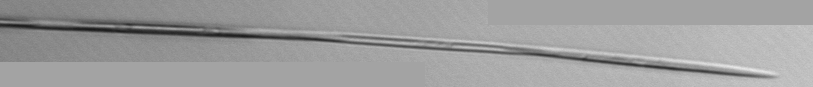
Label: Pseudo-nitzschia